Как известно, КПД является отношением полезной работы, совершаемой рабочим телом, к количеству подведённой к нему теплоты. Нестрого говоря, этот коэффициент определяет то, насколько эффективно «переводится» в работу поступающее от некоторого нагревателя тепло. В данной задаче рассматривается цикл, проводимый с идеальным газом, состоящий из двух изобар и двух изохор (см. рис. 1). Показатель адиабаты газа известен и равен $\gamma$. Предположим, что отведение тепла от газа происходит с помощью холодильной машины, работающей по обратному циклу Карно между газом и окружающей средой. Пусть $A_г$ — работа, совершаемая газом за один описанный цикл, а $A_{хм}$ — работа, совершаемая над рабочим телом холодильной машины за один цикл рабочего тела. При этом подвод тепла к газу осуществляется за счет теплообмена с окружающей средой. В этом случае логично ввести вместо КПД «эффективность» цикла $\eta$: $$\eta = \frac{A_г}{A_{хм}}.$$ Считайте, что изменение температуры газа за один цикл холодильной машины пренебрежимо мало.
Выразите молярную теплоёмкость используемого газа в изобарном процессе $C_P$ и в изохорном процессе $C_V$ через $R$ и $\gamma$. Пусть максимальная температура в цикле равна температуре окружающей среды $T$, при изохорном охлаждении температура уменьшается с $T$ до $T-t_1$, при изобарном охлаждении — с $T-t_1$ до $T-t$.
Выразите отношения $p_2/p_1$ и $V_2/V_1$ (обозначения рис. 1) через $T$, $t_1$ и $t$. Пусть количество газа равно $\nu$.
Выразите работу $A_г$ через $\nu$, $R$, $T$, $t_1$ и $t$. Для холодильной машины определяется холодильный коэффициент $\chi$ по формуле: $$\chi = \frac{Q_{-}}{A_{хм}},$$ где $Q_{-}$ — отведенная от газа за один цикл теплота.
Определите $\chi$ в момент, когда температура газа равна $T-\tau$. Ответ выразите через $\tau$, $T$.
Определите $A_{хм}$. Ответ выразите через $\nu$, $R$, $\gamma$, $T$, $t_1$ и $t$. Введём обозначения $y = t/T$ и $x=t_1/t$.
Выразите $\eta$ для описанной системы через $x$, $\gamma$ и $y$. Вычислите его значение для $\gamma = 5/3$, $x=0.5$, $y=0.5$. Теперь проанализируем, какая максимальная $\eta$ может быть получена при различных значениях $y$ и $x$. Считайте известным, что наилучшая $\eta$ достигается при $y \ll 1$.
Найдите зависимость $\eta(x)$ при $y \ll 1$ . Ответ выразите через $\gamma$ и $x$. При необходимости вы можете использовать формулу: $\ln \left(1+\xi \right) \approx \xi - \xi^2/2$ при $\xi\ll1$.
Определите, при каком $x$ эффективность $\eta$ будет максимальна. Ответ выразите через $\gamma$.
Найдите максимально возможную эффективность $\eta_{max}$. Ответ выразите через $\gamma$. Вычислите ее значение для $\gamma = 5/3$.
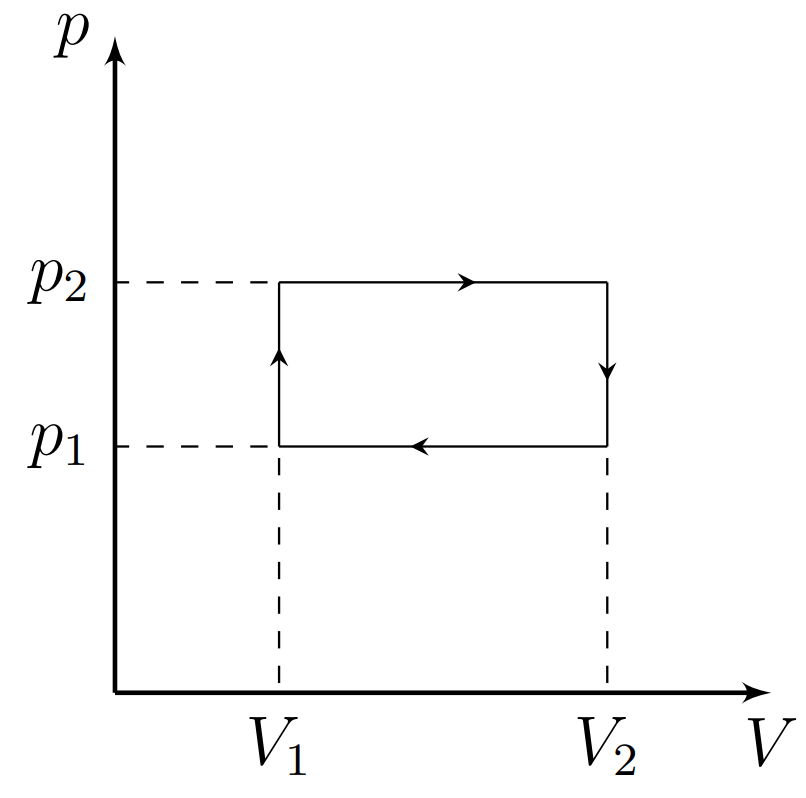
Выразите молярную теплоёмкость используемого газа в изобарном процессе $C_P$ и в изохорном процессе $C_V$ через $R$ и $\gamma$.
Решение: Для идеального газа имеем $$\gamma = \frac{C_P}{C_V}$$$$C_P-C_V = R$$
Ответ: $$C_V = \frac{R}{\gamma - 1}$$ $$C_P = \frac{\gamma R}{\gamma - 1}$$

Выразите отношения $p_2/p_1$ и $V_2/V_1$ (обозначения рис. 1) через $T$, $t_1$ и $t$.
Решение: Так как процесс совершается над фиксированным количеством идеального газа, то из уравнения состояния:$$\frac{p_1V_1}{T-t} = \frac{p_1V_2}{T-t_1} = \frac{p_2V_2}{T} = \nu R$$Отсюда получим:
Ответ: $$\frac{p_2}{p_1} = \frac{T}{T-t_1}$$ $$\frac{V_2}{V_1} = \frac{T-t_1}{T-t}$$

Выразите работу $A_г$ через $\nu$, $R$, $T$, $t_1$ и $t$.
Решение: Работа газа за один цикл численно равна площади цикла в координатах $PV$. Используя результаты А2: $$A_г = (p_2 - p_1)(V_2 - V_1) = p_1V_1 \left(\frac{p_2}{p_1} - 1\right)\left(\frac{V_2}{V_1}-1\right) = \frac{\nu R t_1 (t-t_1)}{T-t_1}$$
Ответ: $$A_г = \frac{\nu R t_1 (t-t_1)}{T-t_1}$$

Определите $\chi$ в момент, когда температура газа равна $T-\tau$. Ответ выразите через $\tau$, $T$.
Решение: Для тепловой машины, работающей по циклу Карно, известно соотношение: $$\frac{Q_-}{Q_+} = \frac{T_-}{T_+}$$ В случае обратного цикла Карно $Q_-$ — теплота, полученная от холодильника температурой $T_-$, $Q_+$ — теплота, отданная нагревателю температурой $T_+$. В данной задаче газ в исследуемом цикле холоднее окружающей среды, поэтому он является холодильником, а окружающая среда — нагревателем. Таким образом, $T_- = T - \tau,~T_+ = T$Помимо этого, в силу первого начала термодинамики: $$Q_+ = Q_- + A_{хм} $$ Отсюда для холодильного коэффициента имеем $$\chi = \frac{Q_-}{Q_+ - Q_-} = \frac{T_-}{T_+ - T_-} = \frac{T-\tau}{\tau}$$
Ответ: $$\chi = \frac{T-\tau}{\tau}$$

Определите $A_{хм}$. Ответ выразите через $\nu$, $R$, $\gamma$, $T$, $t_1$ и $t$.
Решение: По условию изменением температуры газа за один цикл Карно можно пренебречь, поэтому для одного цикла Карно имеем: $$\delta A_{хм} = \frac{\delta Q_-}{\chi} = \frac{\tau }{T-\tau}\delta Q_-$$ где температура газа равна $T-\tau$.В исследуемом цикле тепло от газа отводится при изохорном и изобарном охлаждении. В случае изохорного охлаждения:$$\delta Q_-' = \nu C_V \text{d}\tau \\\delta A_{хм}' = \nu C_V \frac{\tau \text{d}\tau}{T-\tau}\\A_{хм}' = \nu C_V \int_0^{t_1} \frac{\tau \text{d}\tau}{T-\tau}= \nu C_V \left(T\int_0^{t_1}\frac{\text{d}\tau}{T-\tau}-\int_0^{t_1}\text{d}\tau \right) = \nu C_V\left( T \ln\left(\frac{T}{T-t_1} \right) -t_1\right)$$Для изобарного охлаждения: $$\delta A_{хм}'' = \nu C_P \frac{\tau \text{d}\tau}{T-\tau}\\A_{хм}'' = \nu C_p \int_{t_1}^t \frac{\tau \text{d}\tau}{T-\tau} = \nu C_P \left(T \ln \left(\frac{T-t_1}{T-t}\right) - (t-t_1)\right)$$Подставив $C_V, C_P$:
Ответ: $$A_{хм} = \frac{\nu R}{\gamma -1}\left(\gamma T \ln \left (\frac{T-t_1}{T-t} \right) -\gamma (t-t_1) + T \ln \left(\frac{T}{T-t_1}\right) - t_1\right)$$

Выразите $\eta$ для описанной системы через $x$, $\gamma$ и $y$. Вычислите его значение для $\gamma = 5/3$, $x=0.5$, $y=0.5$.
Ответ: $$\eta = \frac{xy^2(1-x)(\gamma - 1)}{(1-xy)\left(\gamma \ln \left(\frac{1-xy}{1-y}\right) - \gamma y (1-x) + \ln \left(\frac{1}{1-xy}\right)-xy\right)} \approx 0.187$$

Найдите зависимость $\eta(x)$ при $y \ll 1$ . Ответ выразите через $\gamma$ и $x$.   При необходимости вы можете использовать формулу: $\ln \left(1+\xi \right) \approx \xi - \xi^2/2$ при $\xi\ll1$.
Решение: Разложим логарифмы в знаменателе до второго порядка:$$\ln \left(\frac{1-xy}{1-y}\right) = \ln(1-xy) - \ln(1-y) \approx -xy -\frac{x^2y^2}{2} + y + \frac{y^2}{2}\\\ln \left( \frac{1}{1-xy}\right) = - \ln(1-xy) \approx xy + \frac{x^2y^2}{2}$$Приводя подобные и сокращая на $y^2$:$$\eta \approx \frac{2x(1-x)(\gamma - 1)}{(1-xy)(\gamma - x^2(\gamma - 1))}$$Слагаемое $xy$ в знаменателе можно отбросить в силу $y \ll 1$
Ответ: $$\eta(x) = \frac{2x(1-x)(\gamma - 1)}{\gamma - x^2(\gamma - 1)}$$

Определите, при каком $x$ эффективность $\eta$ будет максимальна. Ответ выразите через $\gamma$.
Решение: Приравнивая производную к нулю, получаем:$$(1-2x)(\gamma - x^2(\gamma-1)) = 2x^2(1-x)(1-\gamma)$$Приводя подобные:$$x^2(\gamma-1)-2\gamma x+\gamma = 0$$Корень со знаком «+» приводит к $x > 1$, что соответствует отрицательной температуре газа. Поэтому:
Ответ: $$x = \frac{\gamma - \sqrt{\gamma}}{\gamma - 1}\approx 0.56$$

Найдите максимально возможную эффективность $\eta_{max}$. Ответ выразите через $\gamma$. Вычислите ее значение для $\gamma = 5/3$.
Решение: Подставив найденный в пункте А8 $x$ и приводя подобные:
Ответ: $$\eta_{max} = 1-\frac{1}{\sqrt{\gamma}} \approx 0.225$$
Темы:
T, Термодинамика, Холодильные машины, Сборы XY, КПД, Циклы